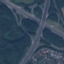
Land use / land cover class: Highway